Question: I'm building a menu that consists of a series of divs along the bottom of a header image which are designed to expand upward to a designated height when hovered over.
I've got a <URL> that's causing the behavior. I've also included an image to help show the desired effect.

As always, any help is greatly appreciated!
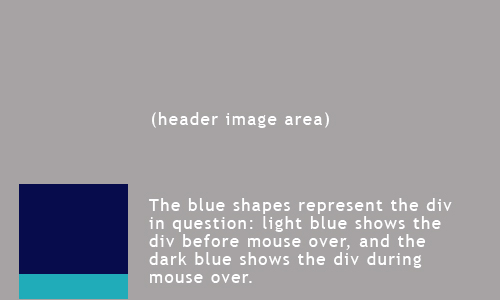
Answer: Since 'bottom: 0px' is already defined in the CSS, you don't need to define the 'top' attribute when you animate. You can simply redefine the 'height' and it will work as expected. Here is the example for that: <URL>
'''
$("#pagebuttonhome").hover(function() {
$("#pagebuttonhome").animate({'height': '80px'});
}, function() {
$("#pagebuttonhome").animate({'height': '30px'});
});
'''
Just for optimization you can also use the 'this' keyword:
'''
$("#pagebuttonhome").hover(function() {
$(this).animate({'height': '80px'});
}, function() {
$(this).animate({'height': '30px'});
});
'''